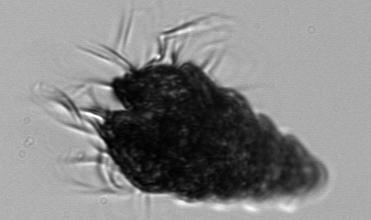
Label: Laboea_strobila